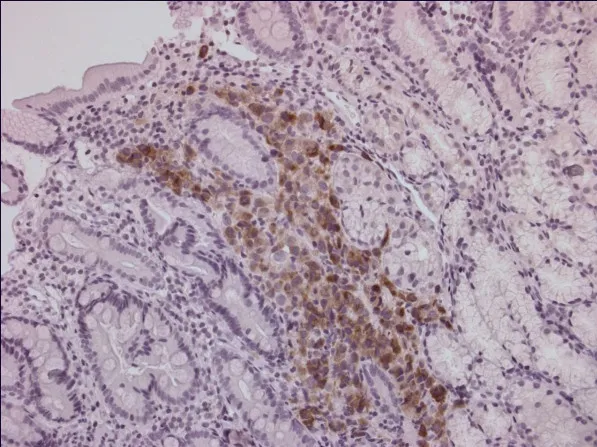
Histological examination of a duodenal lesion, Melan A staining.
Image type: pathology (immunostaining)